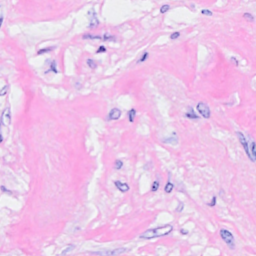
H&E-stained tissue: Breast